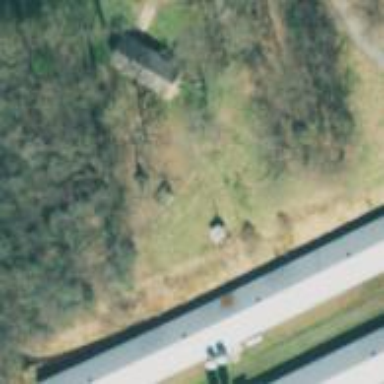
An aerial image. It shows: Poultry house.